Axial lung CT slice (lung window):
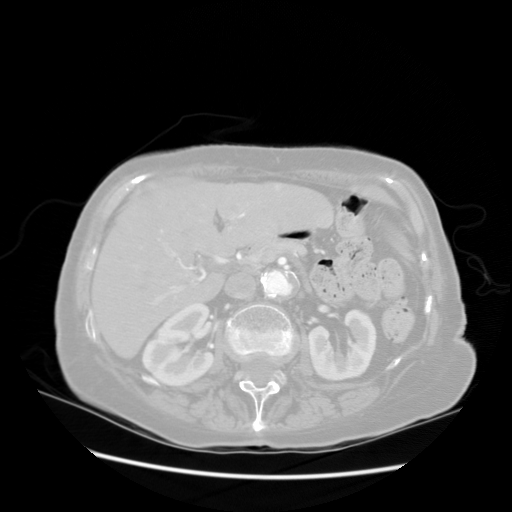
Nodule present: no